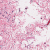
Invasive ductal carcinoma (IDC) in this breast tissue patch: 0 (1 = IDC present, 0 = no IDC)